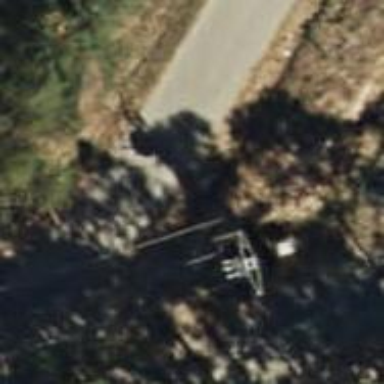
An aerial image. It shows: Power pole.